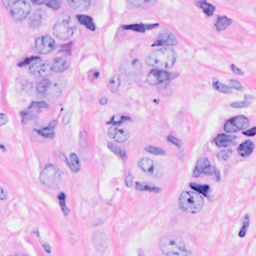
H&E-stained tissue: Breast